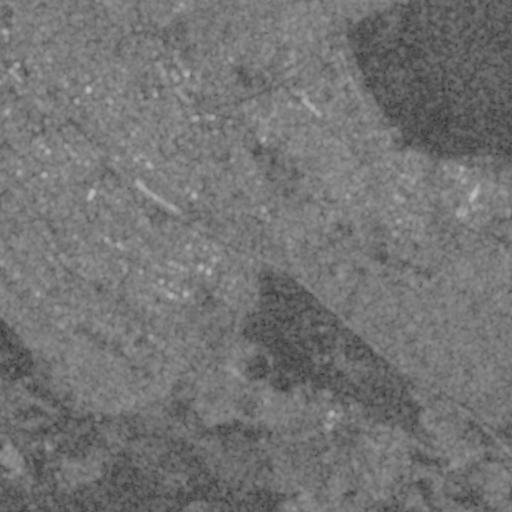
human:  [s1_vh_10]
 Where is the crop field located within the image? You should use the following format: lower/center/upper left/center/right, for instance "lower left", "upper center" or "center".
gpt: The crop field is located in the upper right of the image.
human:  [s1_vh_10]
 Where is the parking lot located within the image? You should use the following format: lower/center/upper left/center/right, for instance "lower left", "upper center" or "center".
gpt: The parking lot is located in the upper left of the image.
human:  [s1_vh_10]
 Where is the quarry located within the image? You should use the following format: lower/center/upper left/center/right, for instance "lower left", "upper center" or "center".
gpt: The quarry is located in the lower left of the image.
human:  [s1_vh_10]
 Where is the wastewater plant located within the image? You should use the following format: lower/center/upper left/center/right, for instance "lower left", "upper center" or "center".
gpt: The wastewater plant is located in the lower right of the image.
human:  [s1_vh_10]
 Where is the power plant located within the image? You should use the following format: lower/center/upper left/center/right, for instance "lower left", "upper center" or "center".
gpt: There is no power plant in the image.

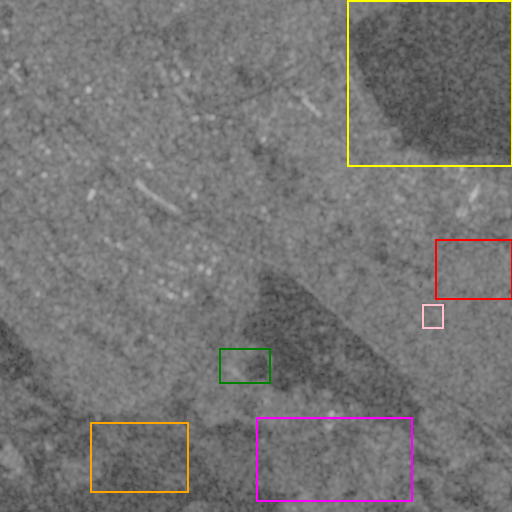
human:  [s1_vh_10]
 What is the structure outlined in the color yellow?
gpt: The structure outlined in yellow is a crop field.
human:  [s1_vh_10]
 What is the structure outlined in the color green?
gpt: The structure outlined in green is a landfill.
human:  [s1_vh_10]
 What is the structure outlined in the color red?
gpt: The structure outlined in red is a park.
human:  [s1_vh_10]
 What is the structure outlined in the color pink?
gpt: The structure outlined in pink is a power substation.
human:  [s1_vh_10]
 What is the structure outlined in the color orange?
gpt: The structure outlined in orange is a quarry.
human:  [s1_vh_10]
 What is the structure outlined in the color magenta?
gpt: The structure outlined in magenta is a wastewater plant.
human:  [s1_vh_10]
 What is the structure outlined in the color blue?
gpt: There is no blue outline.